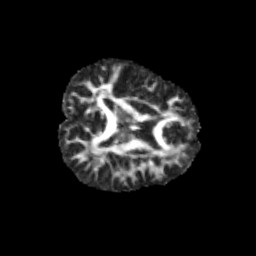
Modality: FA
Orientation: axial
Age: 13
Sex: male
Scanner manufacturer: siemens
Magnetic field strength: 3 T
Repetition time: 3.8 s
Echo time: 0.07 s